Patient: sex F, age 69
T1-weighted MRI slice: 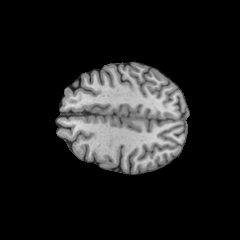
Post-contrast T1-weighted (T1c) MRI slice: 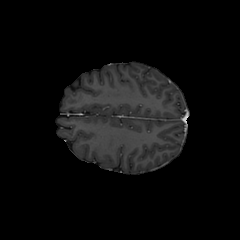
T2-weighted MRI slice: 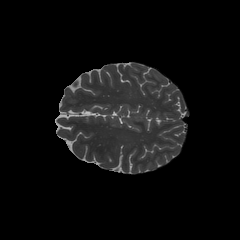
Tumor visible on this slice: no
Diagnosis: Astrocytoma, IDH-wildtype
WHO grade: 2